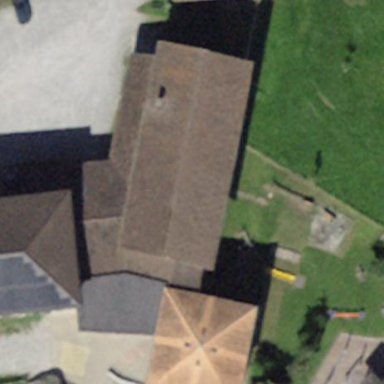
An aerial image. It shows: School building.